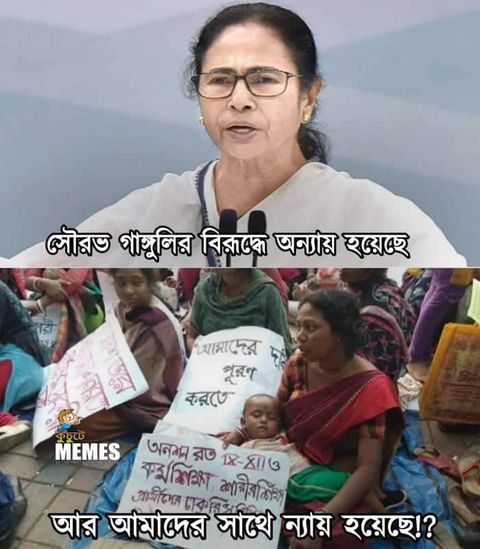
Text: সৌরভ গাঙ্গূলির বিরুদ্ধে অন্যায় হয়েছে আর আমাদের সাথে ন্যায় হয়েছে!?
Label: Hate
Hate category: Political
Targeted group: Organization